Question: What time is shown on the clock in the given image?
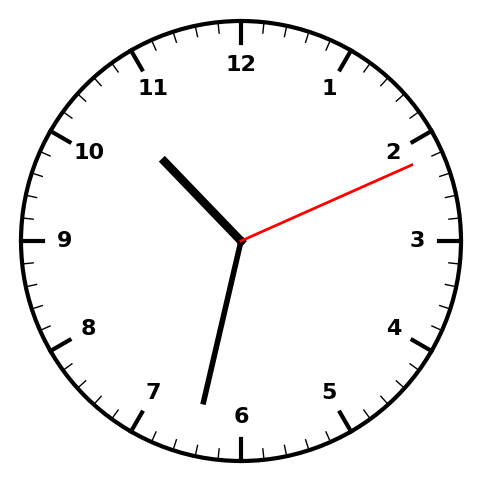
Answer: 10:32:11